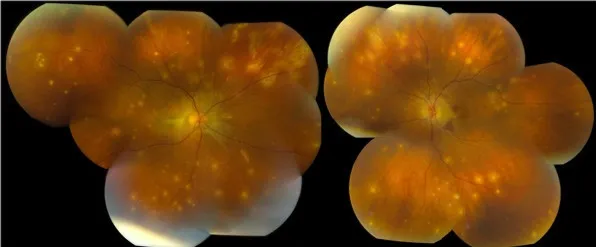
Dilated fundus examination showing punctate choroidal lesions throughout the fundus in both eyes. There is also subretinal hemorrhage seen in the left eye.
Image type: ophthalmic_imaging (fundus_photograph)